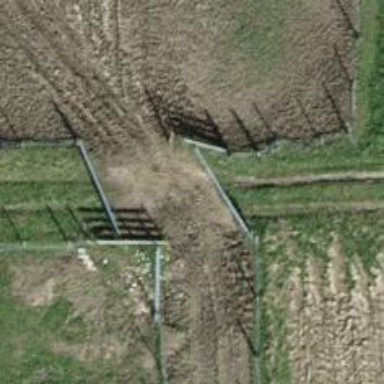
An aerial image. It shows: Gate.